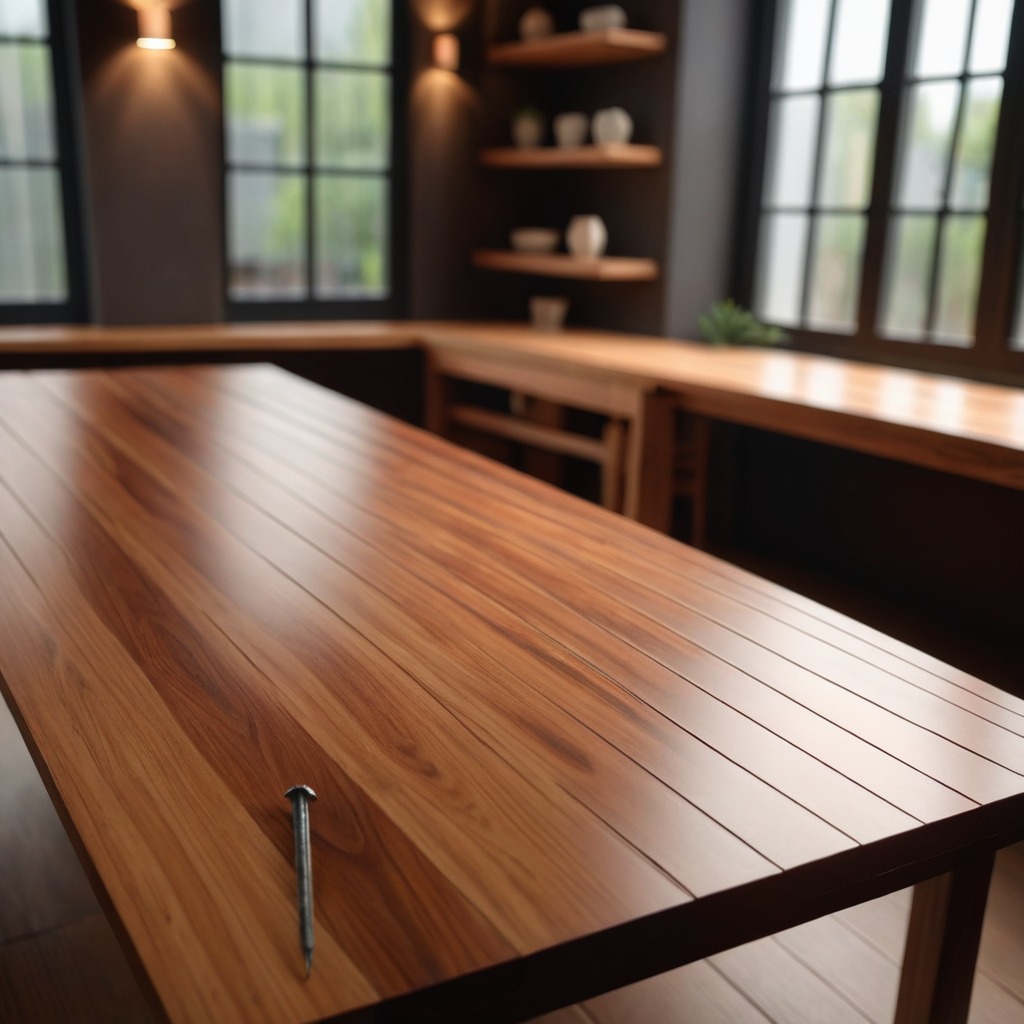
A nail is lying on a wooden table.